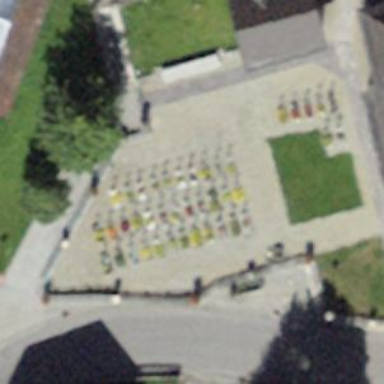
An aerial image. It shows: Cemetery.